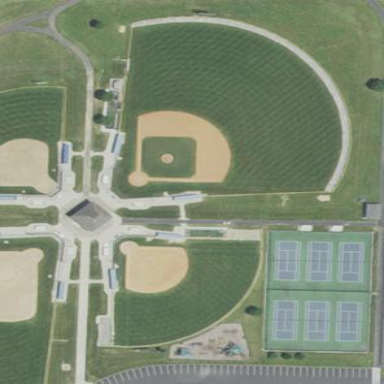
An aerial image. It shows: Baseball pitch for leisure and sports activities.